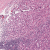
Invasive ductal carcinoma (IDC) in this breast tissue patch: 1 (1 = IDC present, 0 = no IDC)